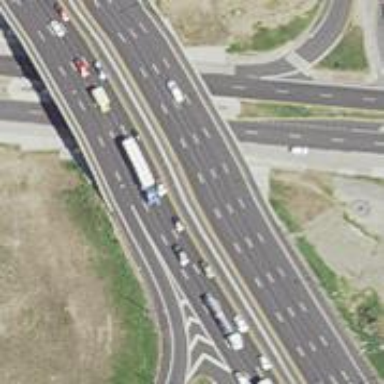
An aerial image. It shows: Motorway junction.